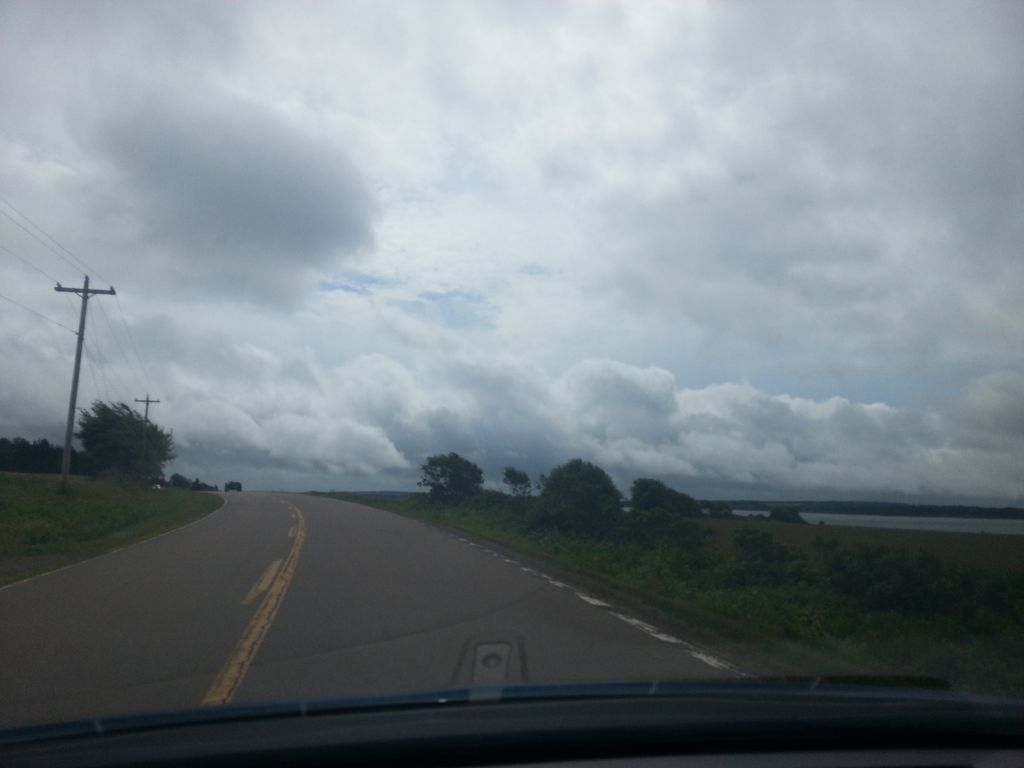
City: charlottetown